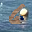
Label: 6